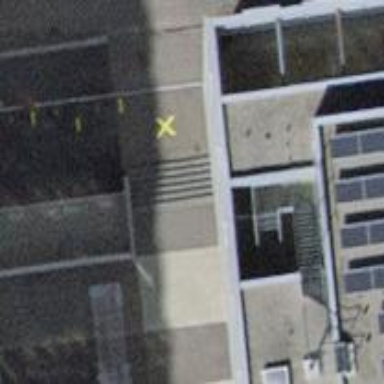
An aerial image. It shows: Road with steps.